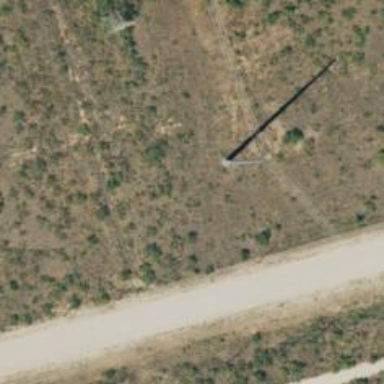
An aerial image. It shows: Power tower.